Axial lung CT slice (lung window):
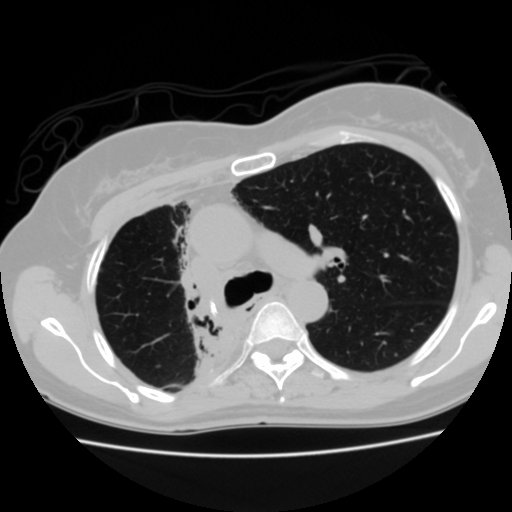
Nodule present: no